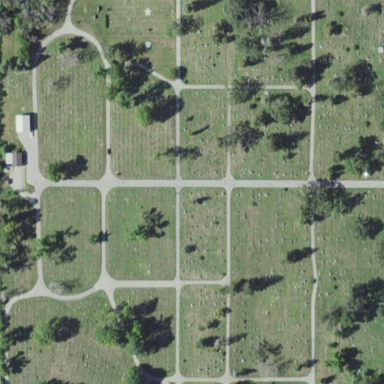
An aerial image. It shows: Cemetery.